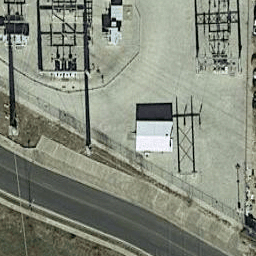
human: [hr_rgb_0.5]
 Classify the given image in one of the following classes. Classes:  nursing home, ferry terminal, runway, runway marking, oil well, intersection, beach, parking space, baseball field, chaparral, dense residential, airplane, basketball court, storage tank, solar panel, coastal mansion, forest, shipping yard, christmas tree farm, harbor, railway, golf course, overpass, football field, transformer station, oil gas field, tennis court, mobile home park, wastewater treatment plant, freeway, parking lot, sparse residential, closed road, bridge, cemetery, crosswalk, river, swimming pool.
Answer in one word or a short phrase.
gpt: transformer station